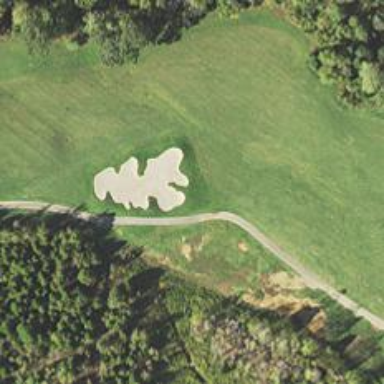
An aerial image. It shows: Pathway for golfing.